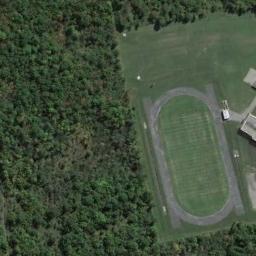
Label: ground_track_field